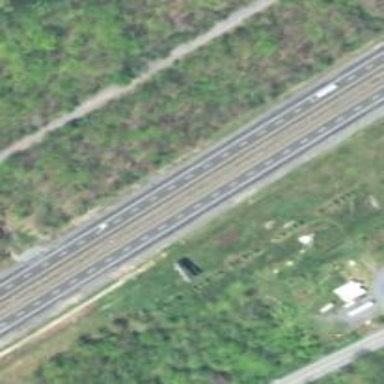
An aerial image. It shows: View of motorway.